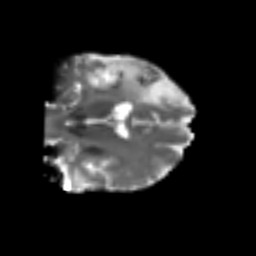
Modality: T2w
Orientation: coronal
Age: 49
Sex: male
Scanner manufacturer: siemens
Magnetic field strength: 3 T
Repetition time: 4.999 s
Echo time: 0.07946 s